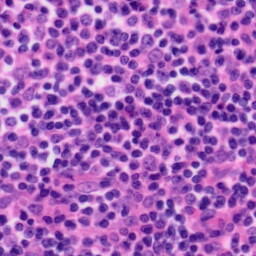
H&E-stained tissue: Tonsil